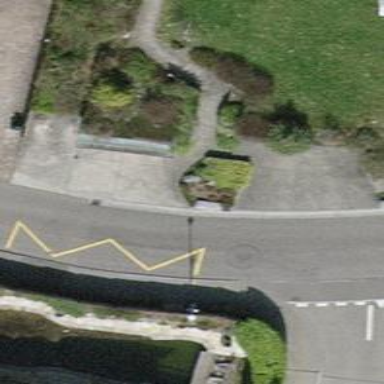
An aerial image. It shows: Public transport stop position.